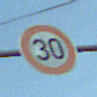
Verkehrszeichen: Geschwindigkeit30
Umgebung: Roofed, Special
Tageszeit: MorningAfternoon
Wetter: PartlyCloudy
Licht: Natural
Jahreszeit: NotSpecified
Kontrast: MediumContrast